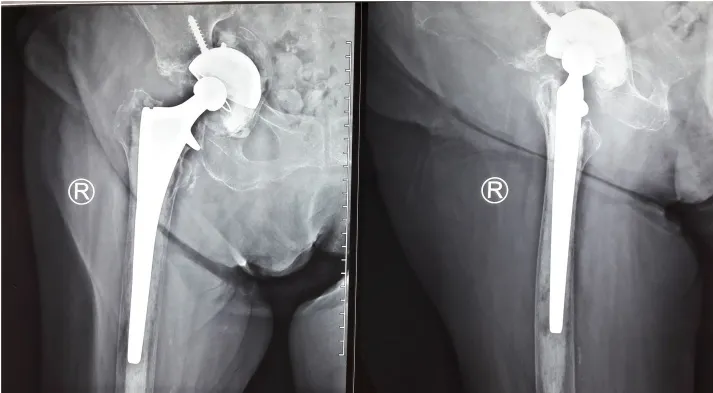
Three months post-operative showed density improvement (Source: internal documentation).
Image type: radiology (x_ray)